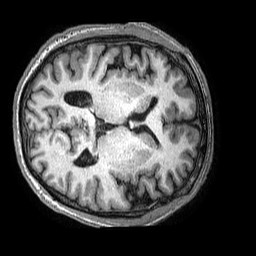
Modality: T1w
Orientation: axial
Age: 56
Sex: male
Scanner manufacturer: philips
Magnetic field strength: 3 T
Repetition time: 0.006715 s
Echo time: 0.003012 s